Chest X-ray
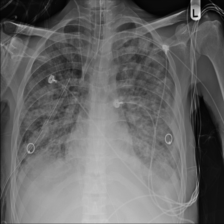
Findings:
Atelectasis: negative
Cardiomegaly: negative
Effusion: negative
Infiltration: negative
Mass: negative
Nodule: negative
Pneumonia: negative
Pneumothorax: negative
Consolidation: negative
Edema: negative
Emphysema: negative
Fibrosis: negative
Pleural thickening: negative
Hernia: negative